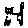
Label: cat